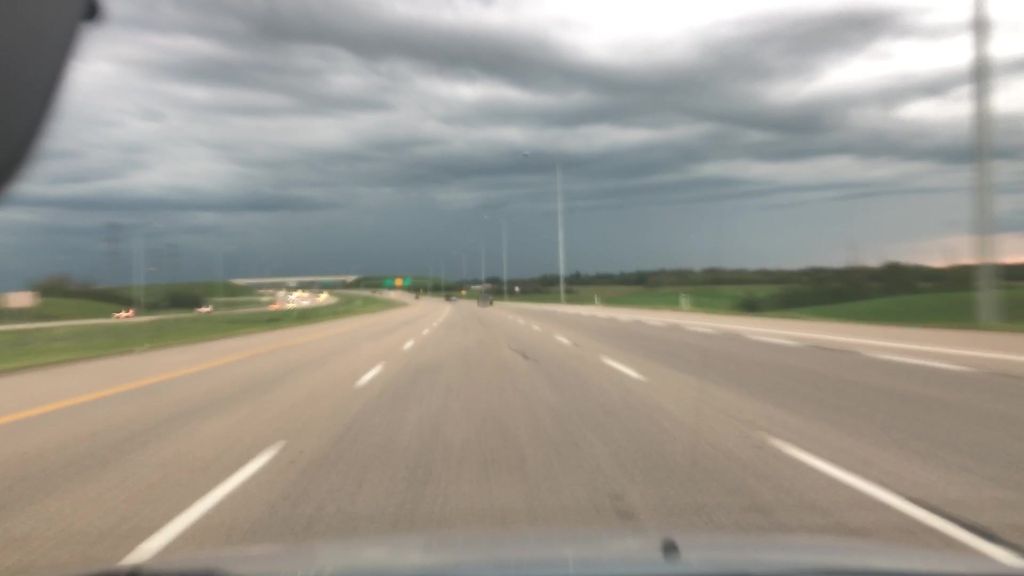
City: edmonton